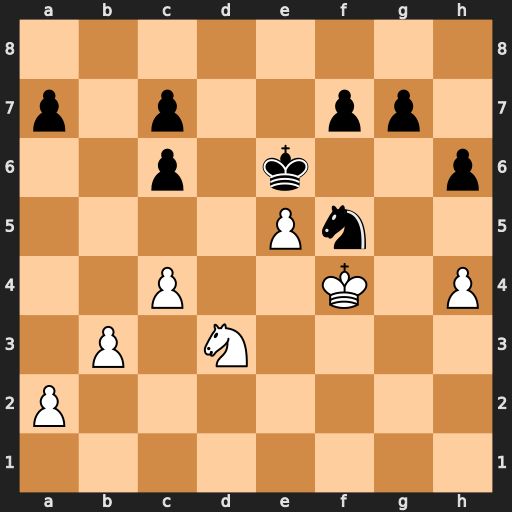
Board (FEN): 8/p1p2pp1/2p1k2p/4Pn2/2P2K1P/1P1N4/P7/8
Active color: w
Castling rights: -
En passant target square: -
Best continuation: Nc5+ Ke7 Kxf5